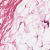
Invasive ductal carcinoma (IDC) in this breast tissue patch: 0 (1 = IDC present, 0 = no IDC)